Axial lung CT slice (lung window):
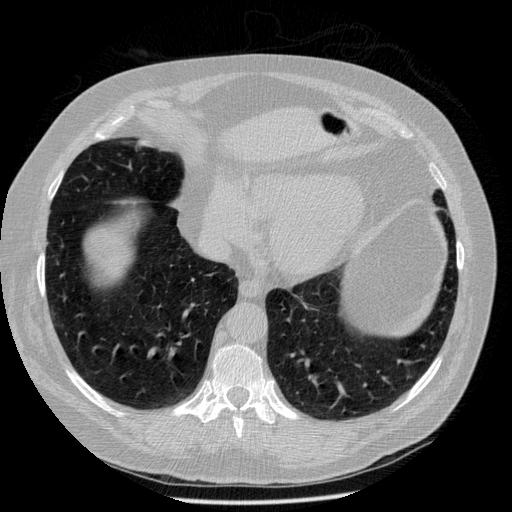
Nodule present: no